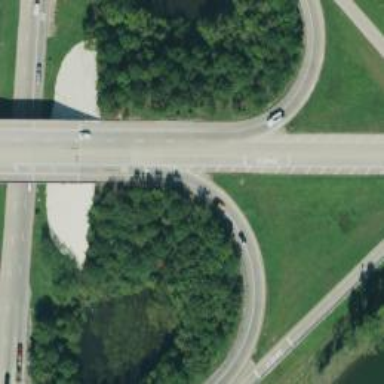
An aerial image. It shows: Primary highway.